Question: gaaah designing in ios gives me headache!!
So please, help me out and maby explain to me how one should think trying to come up with the solution.
I have:

- -
I want to:
Press the read more btn so that the UITextField get its actual size. No problem, I can do that with getting the contentSize programmatically. It works but it ofc overflows the tableHeader
So I thought, good. Then all I have to do is set the tableHeader to be the size of the 'new' calculated height of UITextField + height of the 2 UIImageViews.
But nope. it only resizes to the existing height set in storyboard insted. In other word, it does one or the other.
And using autolayout it totally breaks but not giving me any errors about constraints.
This seems so easy wich makes me feel so stupid haha
this is what I have i code
'''
- (IBAction)toggleReadMore:(id)sender{
_toggleReadMoreBtn.hidden = YES;
CGRect textFrame = _cityDescription.frame;
_cityDescription.frame = textFrame;
CGRect tableHeaderViewFrame = CGRectMake(0, 0, self.tableView.tableHeaderView.frame.size.width, _cityDescription.contentSize.height + 218.0f ); //textFrame.size.height
self.tableView.tableHeaderView.frame = tableHeaderViewFrame;
textFrame.size.height = _cityDescription.contentSize.height;
[self.tableView setTableHeaderView:self.viewForTableHeader];
'''
please, guide me how to think
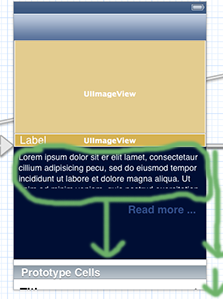
Answer:
'''
- (IBAction)readMoreBtnClicked:(UIButton *)sender
{
NSLog(@"Read more Btn Clicked");
NSString *stringToBeDisplayed = @"Any Text Here";
CGSize textSize=[stringToBeDisplayed sizeWithFont:[UIFont systemFontOfSize:30]
constrainedToSize:CGSizeMake(270, 500)
lineBreakMode:NSLineBreakByWordWrapping];
NSLog(@"textSize = %@",NSStringFromCGSize(textSize));
[self.textView setFrame:CGRectMake(self.textView.frame.origin.x,self.textView.frame.origin.y, textSize.width, textSize.height)];
NSLog(@"self.textView.frame = %@",NSStringFromCGRect(self.textView.frame));
[self.textView setText:stringToBeDisplayed];
[self.headerView setFrame:CGRectMake(self.headerView.frame.origin.x,self.headerView.frame.origin.y, 320, dynamicHeightCalculatedAfterTextSize)];
[self.tableView reloadData];
}
'''